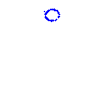
Particle: proton